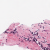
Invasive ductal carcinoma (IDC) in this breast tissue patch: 0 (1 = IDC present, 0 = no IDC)